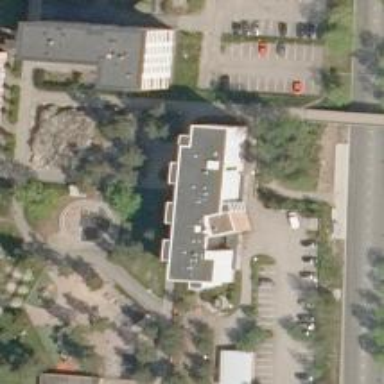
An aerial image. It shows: Nursing home.